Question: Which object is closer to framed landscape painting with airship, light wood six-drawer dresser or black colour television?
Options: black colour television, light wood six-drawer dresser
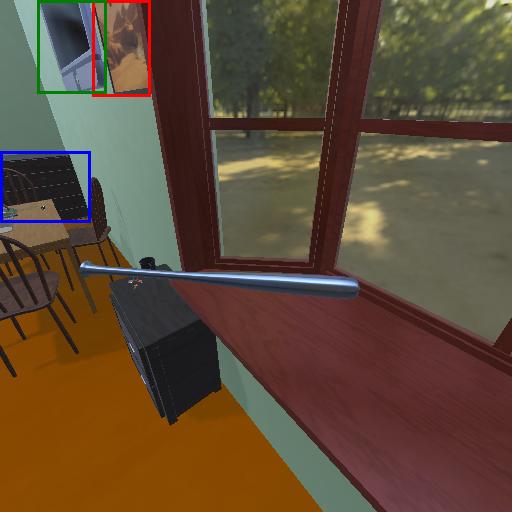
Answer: black colour television